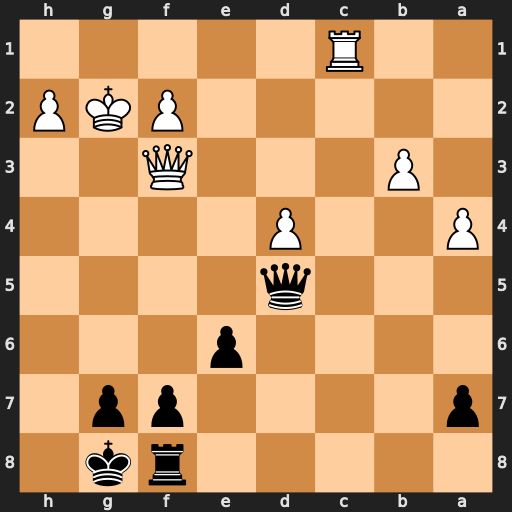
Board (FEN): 5rk1/p4pp1/4p3/3q4/P2P4/1P3Q2/5PKP/2R5
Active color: b
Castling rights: -
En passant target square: -
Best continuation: Qg5+ Qg3 Qxc1